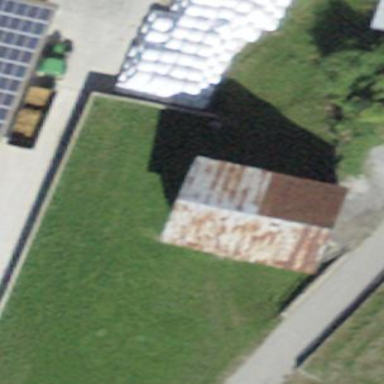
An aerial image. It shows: Barn.